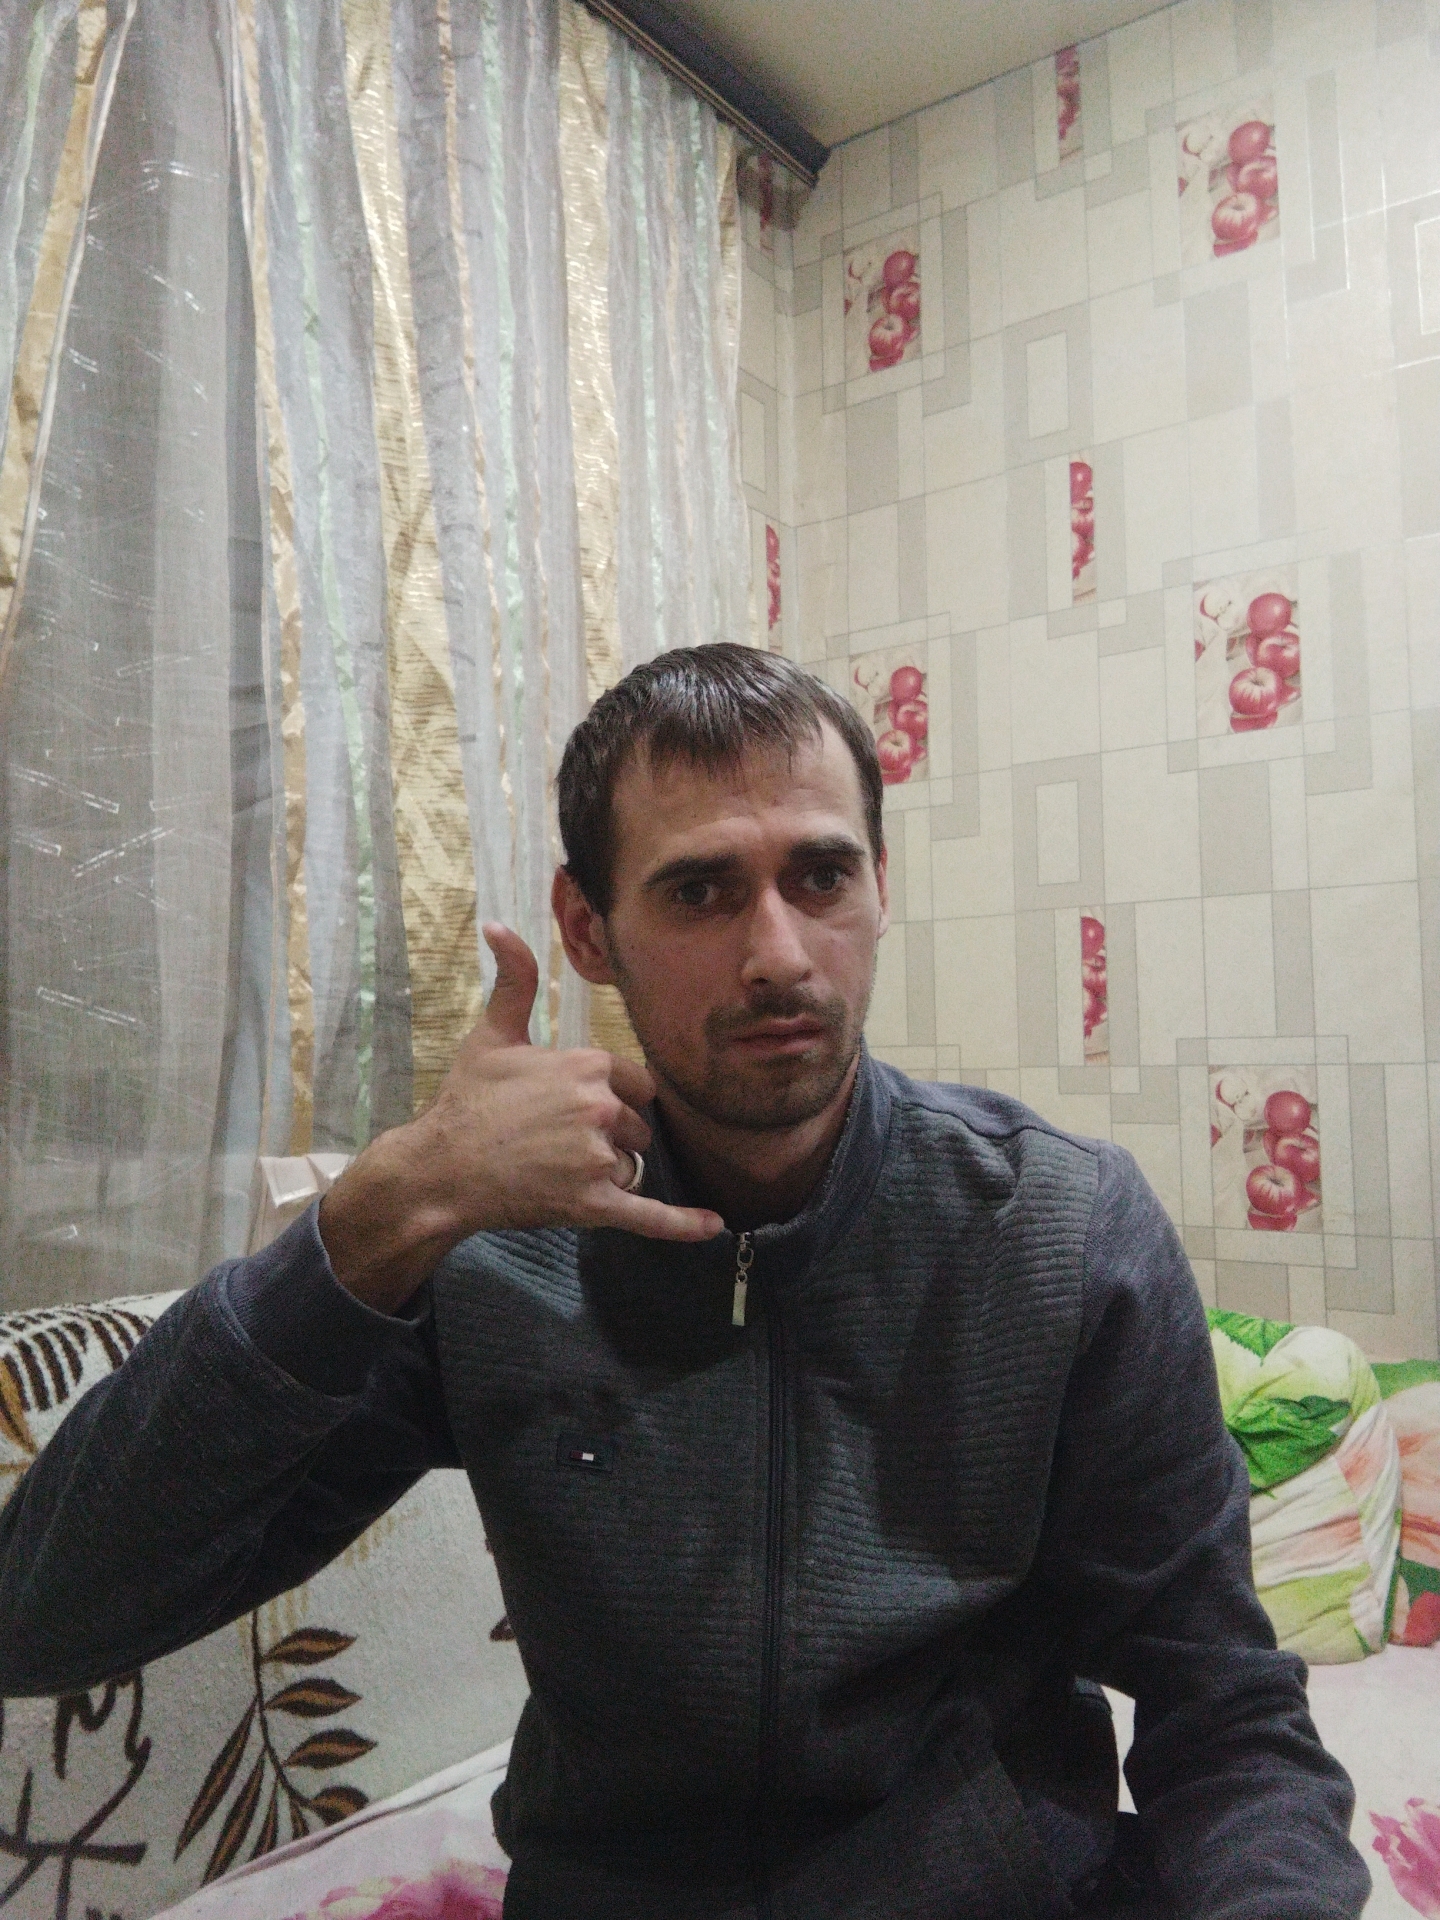
Label: noise